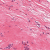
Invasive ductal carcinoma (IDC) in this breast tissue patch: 0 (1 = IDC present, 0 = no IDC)